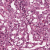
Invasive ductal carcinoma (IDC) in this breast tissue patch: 1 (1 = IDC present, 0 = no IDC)